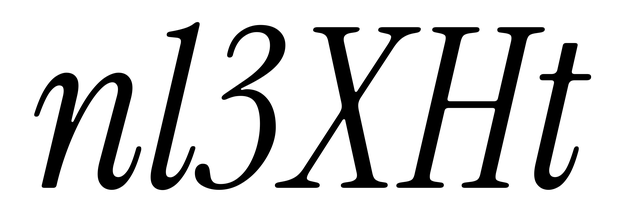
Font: InstrumentSerif-Italic